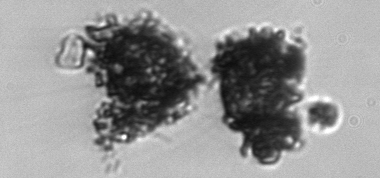
Label: Thalassiosira_TAG_external_detritus